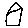
Label: house